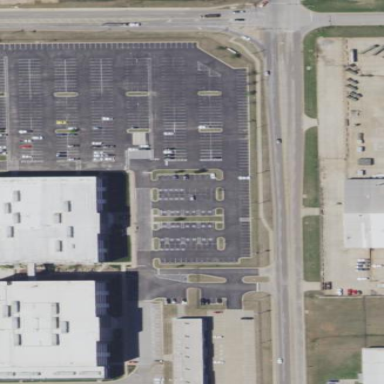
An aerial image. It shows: Parking area with surface.